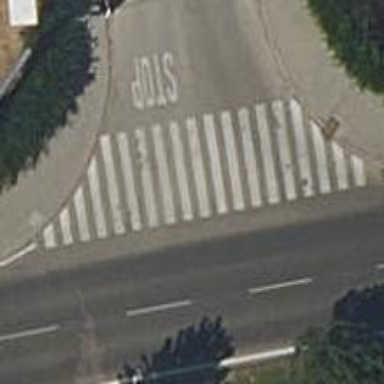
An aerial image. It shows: Asphalt footway with uncontrolled zebra crossing.